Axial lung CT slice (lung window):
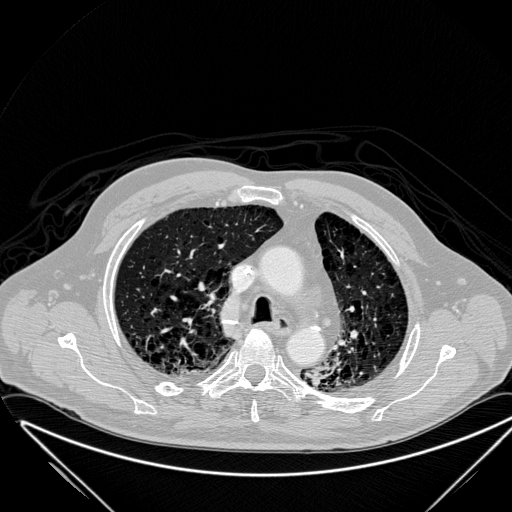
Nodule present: no